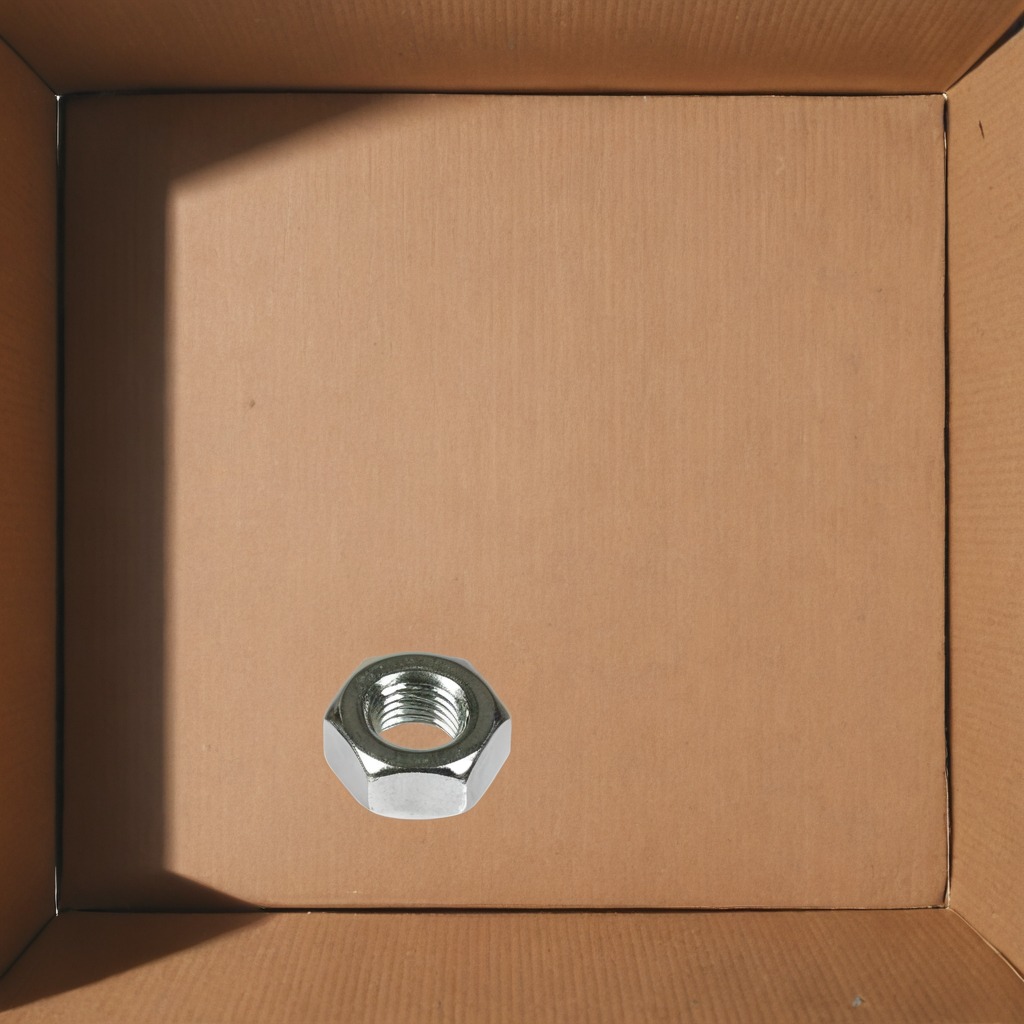
A metal nut is lying on a clean dry cardboard box surface in an outdoor workshop during daytime bright natural light soft shadows slightly creased but